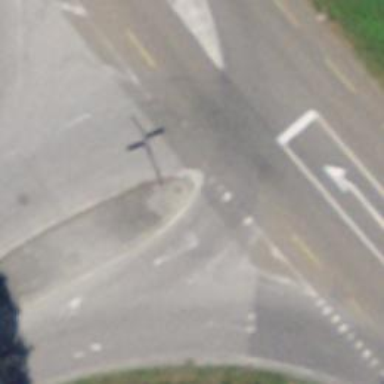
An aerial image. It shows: Road with "give way" sign.